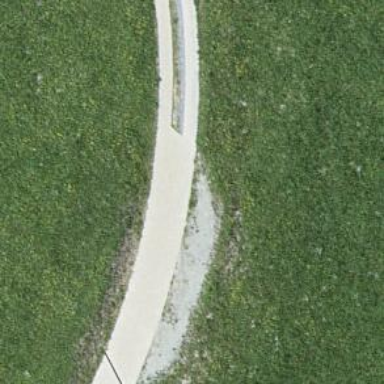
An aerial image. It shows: Concrete track with grade 1 standard.